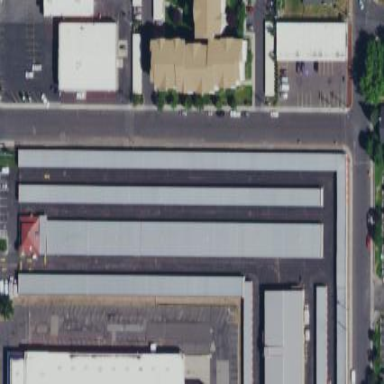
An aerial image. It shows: Storage rental shop.